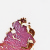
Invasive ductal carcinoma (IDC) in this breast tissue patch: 0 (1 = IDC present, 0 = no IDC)